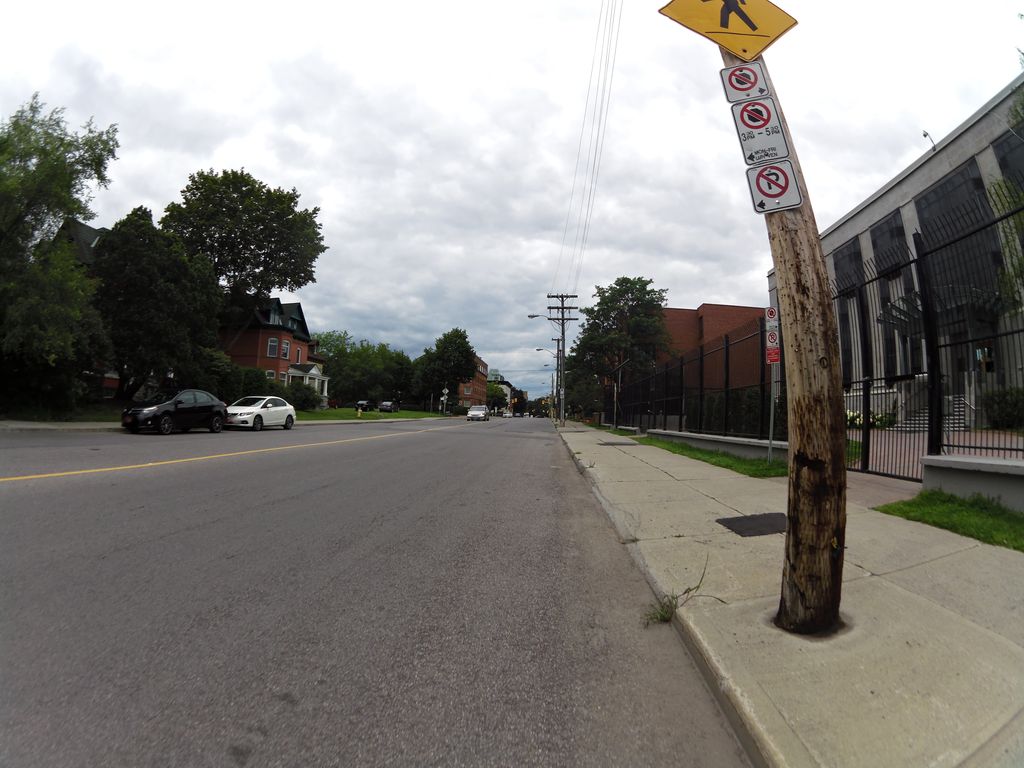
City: ottawa-gatineau